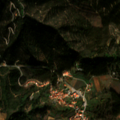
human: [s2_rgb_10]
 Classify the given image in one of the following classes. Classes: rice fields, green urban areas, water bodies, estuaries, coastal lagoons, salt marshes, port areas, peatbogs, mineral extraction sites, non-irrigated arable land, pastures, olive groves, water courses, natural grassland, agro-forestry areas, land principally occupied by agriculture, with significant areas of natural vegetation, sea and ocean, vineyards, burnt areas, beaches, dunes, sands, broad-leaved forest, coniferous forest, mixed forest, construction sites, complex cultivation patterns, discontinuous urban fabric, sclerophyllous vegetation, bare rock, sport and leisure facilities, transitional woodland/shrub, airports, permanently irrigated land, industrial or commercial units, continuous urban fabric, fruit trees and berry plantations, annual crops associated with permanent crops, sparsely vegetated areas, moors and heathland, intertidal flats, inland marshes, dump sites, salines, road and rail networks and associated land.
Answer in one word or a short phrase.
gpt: discontinuous urban fabric, land principally occupied by agriculture, with significant areas of natural vegetation, broad-leaved forest, transitional woodland/shrub